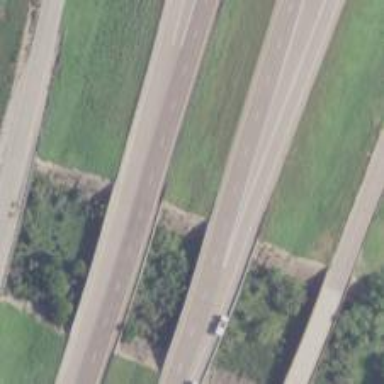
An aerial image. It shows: Motorway bridge.